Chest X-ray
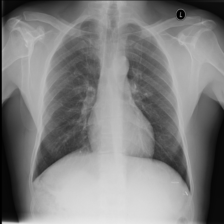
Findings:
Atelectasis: negative
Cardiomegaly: negative
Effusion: negative
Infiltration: negative
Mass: negative
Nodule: negative
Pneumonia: negative
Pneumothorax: negative
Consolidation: negative
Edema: negative
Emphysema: negative
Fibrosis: negative
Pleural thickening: negative
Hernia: negative